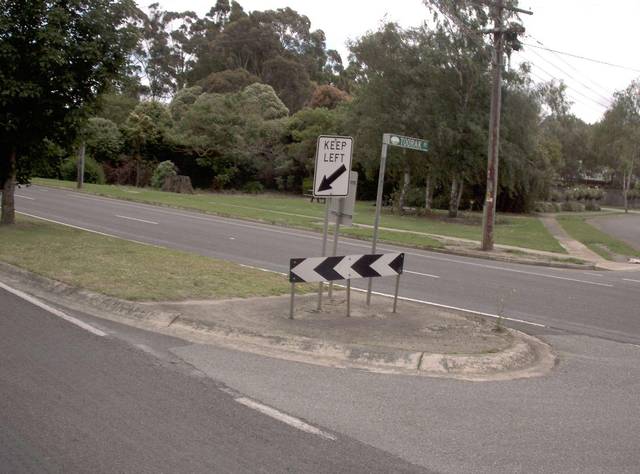
Region: Australia
Coordinates: -38.161, 145.924